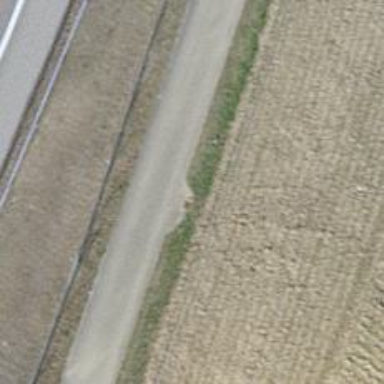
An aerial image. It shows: Paved track with grade1 quality.